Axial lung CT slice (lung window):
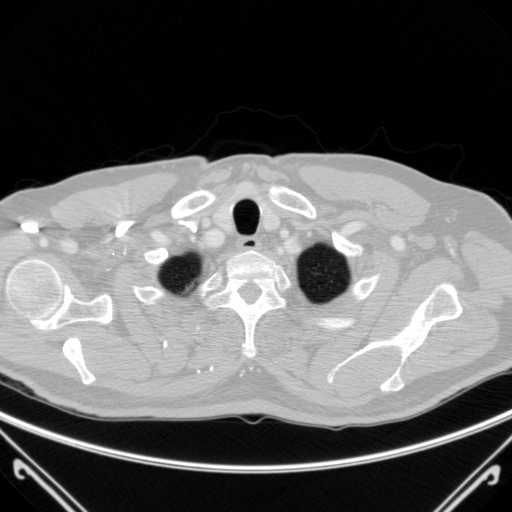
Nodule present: no